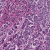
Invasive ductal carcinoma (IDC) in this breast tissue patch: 1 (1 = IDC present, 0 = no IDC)